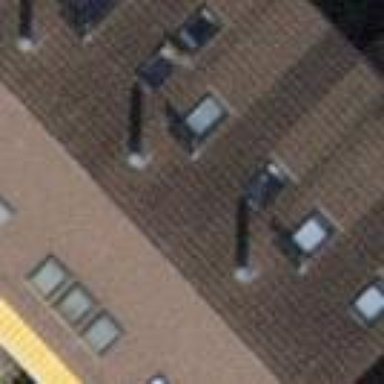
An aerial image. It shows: Terrace building.